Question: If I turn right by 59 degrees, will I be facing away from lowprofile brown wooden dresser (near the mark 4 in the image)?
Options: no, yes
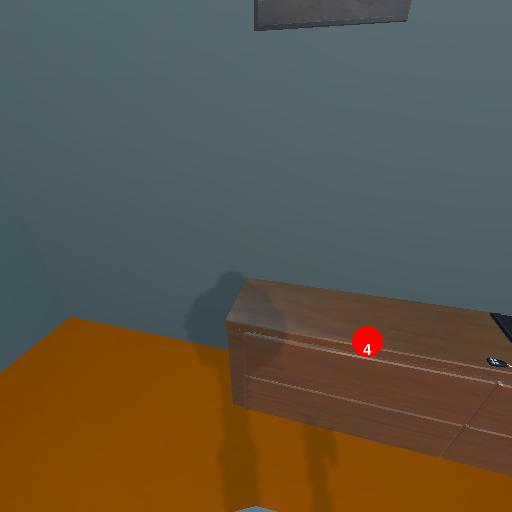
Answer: no